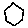
Label: hexagon